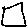
Label: square